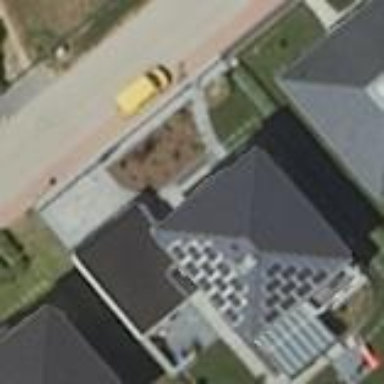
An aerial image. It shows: Simple and straightforward house.